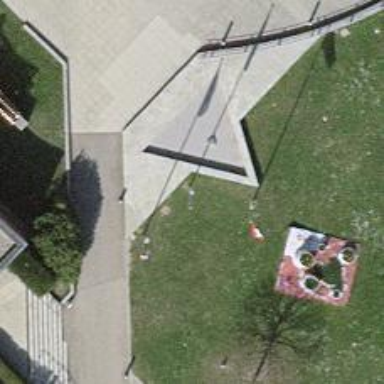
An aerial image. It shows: Flagpole which is man-made.